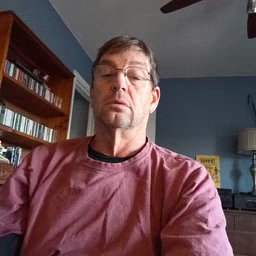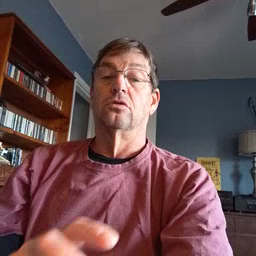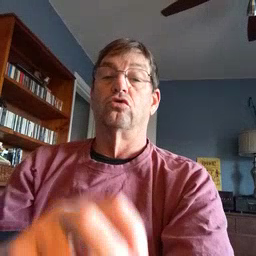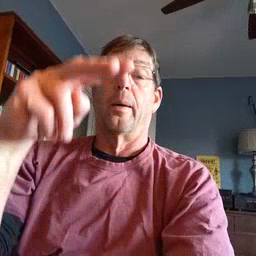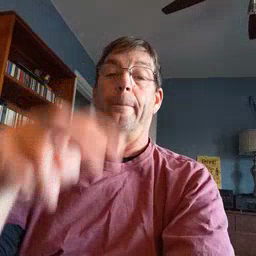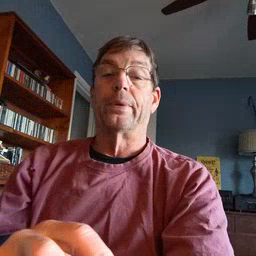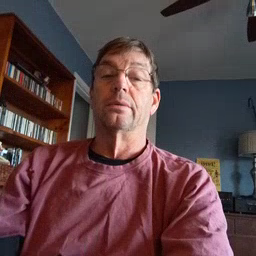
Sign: jump